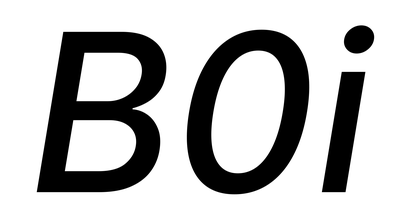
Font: Inter-Italic_Medium_Italic